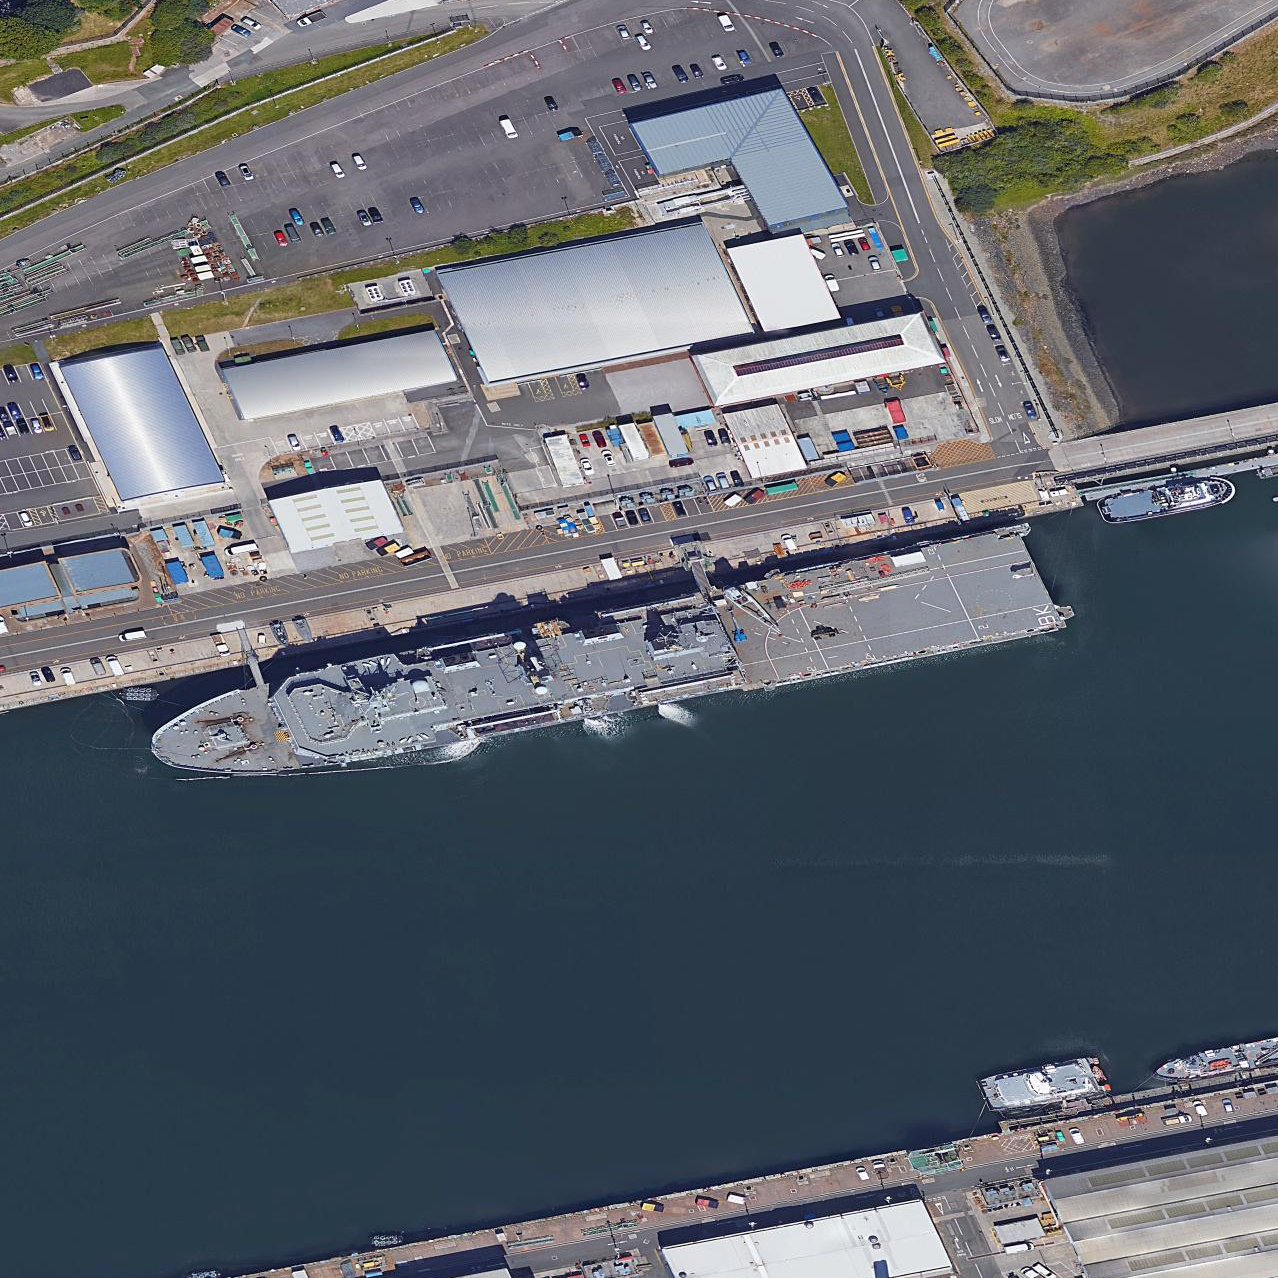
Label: assault